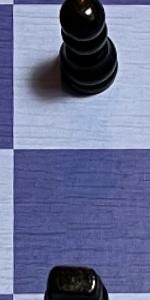
Label: Empty